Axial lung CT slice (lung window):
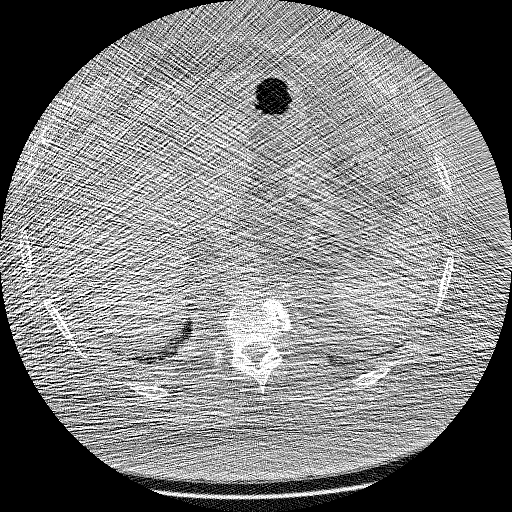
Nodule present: no